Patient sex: M
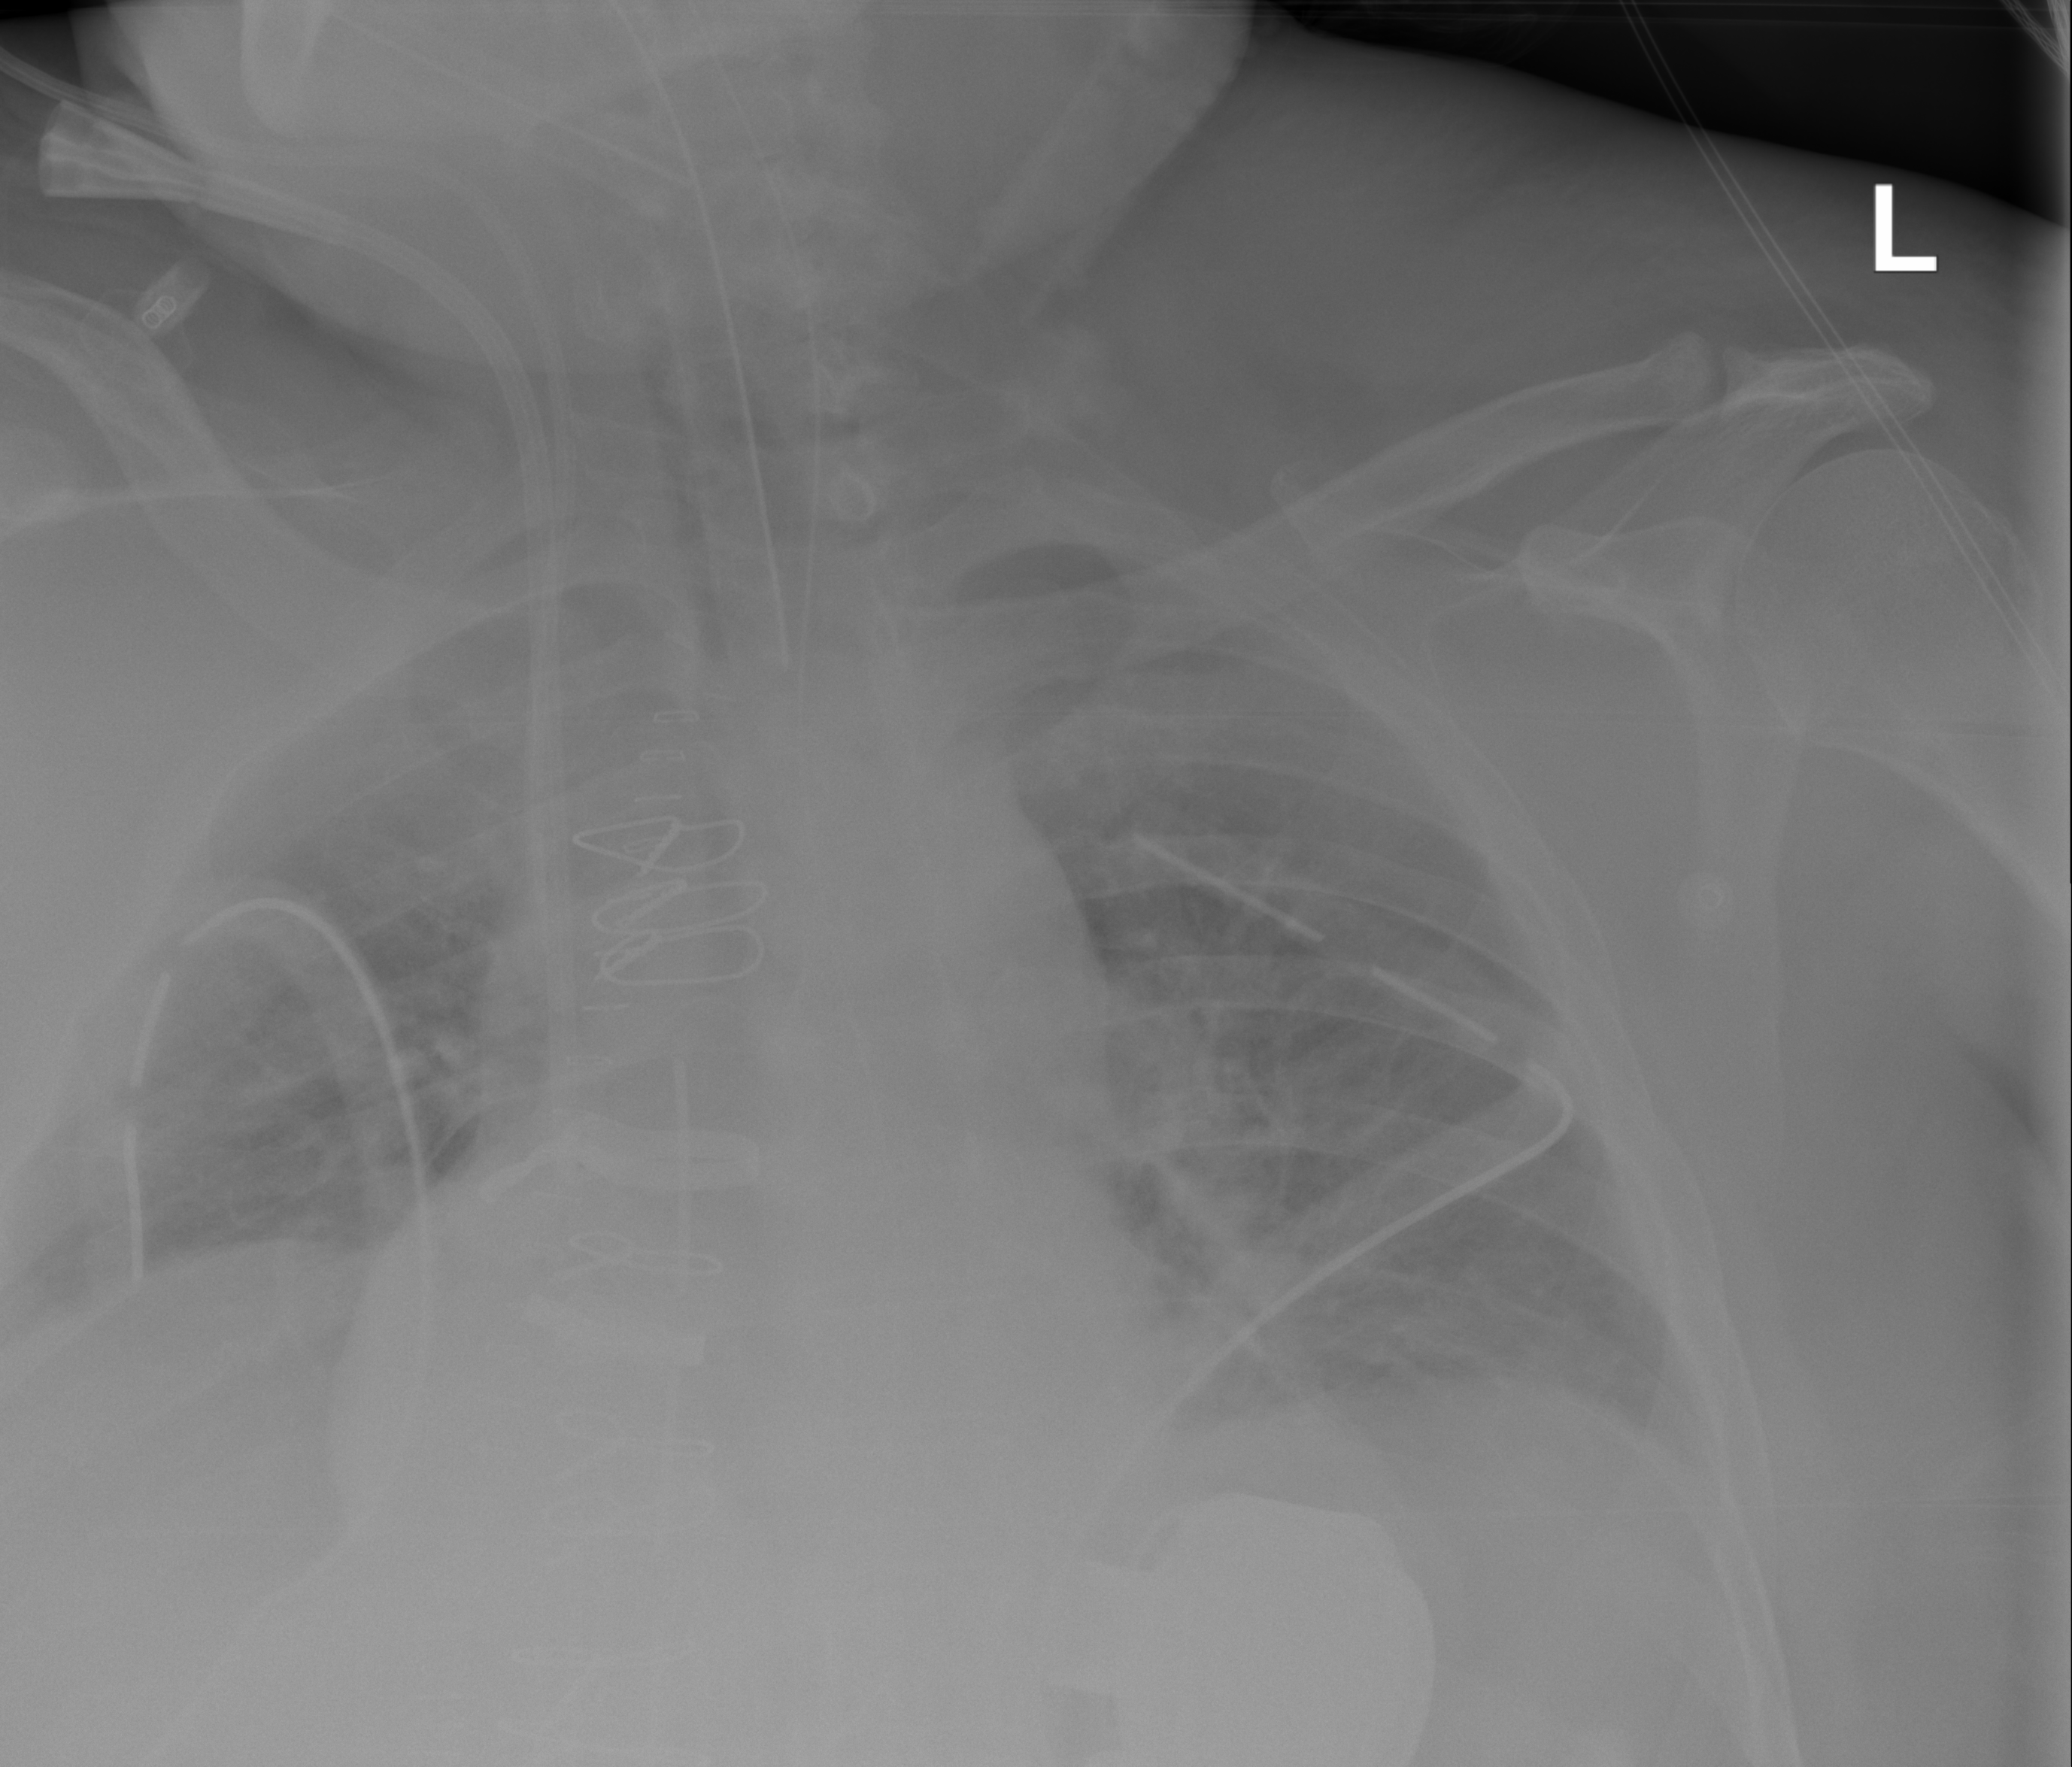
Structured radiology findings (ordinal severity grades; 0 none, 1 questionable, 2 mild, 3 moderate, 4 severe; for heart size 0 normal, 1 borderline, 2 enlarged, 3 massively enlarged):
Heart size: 1
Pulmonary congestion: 3
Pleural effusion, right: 2
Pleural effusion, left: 0
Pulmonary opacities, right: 0
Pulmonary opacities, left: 0
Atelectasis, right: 0
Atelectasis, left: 0